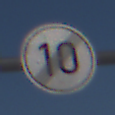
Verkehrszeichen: EndeGeschwindigkeit10
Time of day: MorningAfternoon
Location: Outdoor (Urban)
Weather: Clear
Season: NotSpecified
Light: Natural